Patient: sex M, age 50
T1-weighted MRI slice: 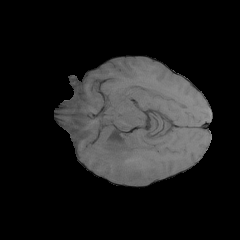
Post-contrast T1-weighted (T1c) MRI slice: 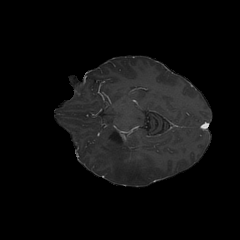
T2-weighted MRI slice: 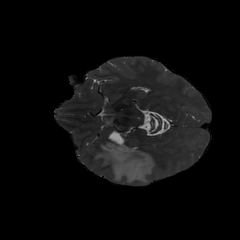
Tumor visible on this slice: yes
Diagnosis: Glioblastoma, IDH-wildtype
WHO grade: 4